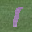
Label: 1